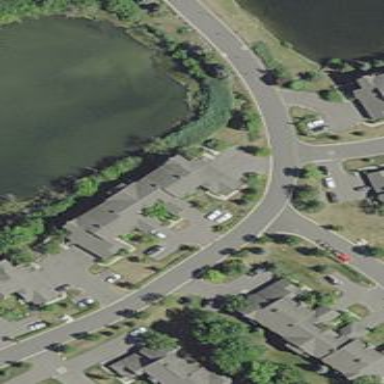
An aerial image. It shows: View of apartment building.